Question: I've been starring at this for a while, and tried different approaches, such as using position: sticky combined with intersection observer, but cant quite wrap my head around it :(
So I wanted to ask if anyone knows how to do this scrolling effect? Can it be done with CSS only, or with the intersection observer? If so, can anyone point me in a direction on how to do it? Maybe a library or a Codepen that can help ? Havent quite been able to find anything?
:

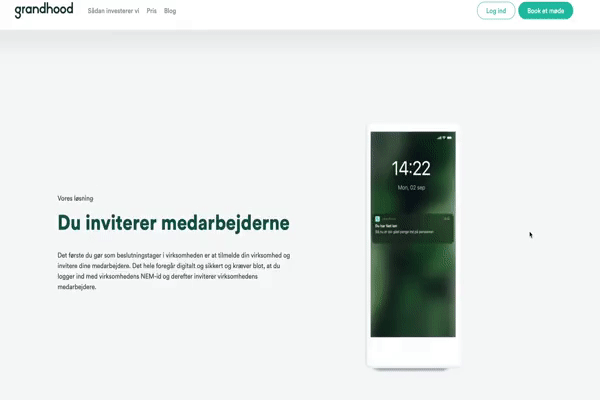
Answer: I actually solved it using intersectionObserver and CSS
'''
const texts = document.querySelectorAll('.text h1');
const observer = new IntersectionObserver((entries) => {
entries.forEach((entry) => {
const entryParentNode = entry.target.parentNode;
const initialImage = entryParentNode.getAttribute('data-image');
const images = document.querySelectorAll('.image');
if (entry.intersectionRatio > 0) {
entryParentNode.classList.add('show');
images.forEach((image) => {
if (image.classList.contains(initialImage)) {
image.classList.add('show');
} else {
image.classList.add('hide');
}
})
} else {
entryParentNode.classList.toggle('hide');
images.forEach((image) => {
if (image.classList.contains(initialImage)) {
image.classList.remove('show');
} else {
image.classList.add('hide');
}
})
}
});
});
texts.forEach((text) => {
observer.observe(text);
})
'''